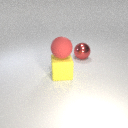
large yellow rubber cube below large red rubber sphere